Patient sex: M
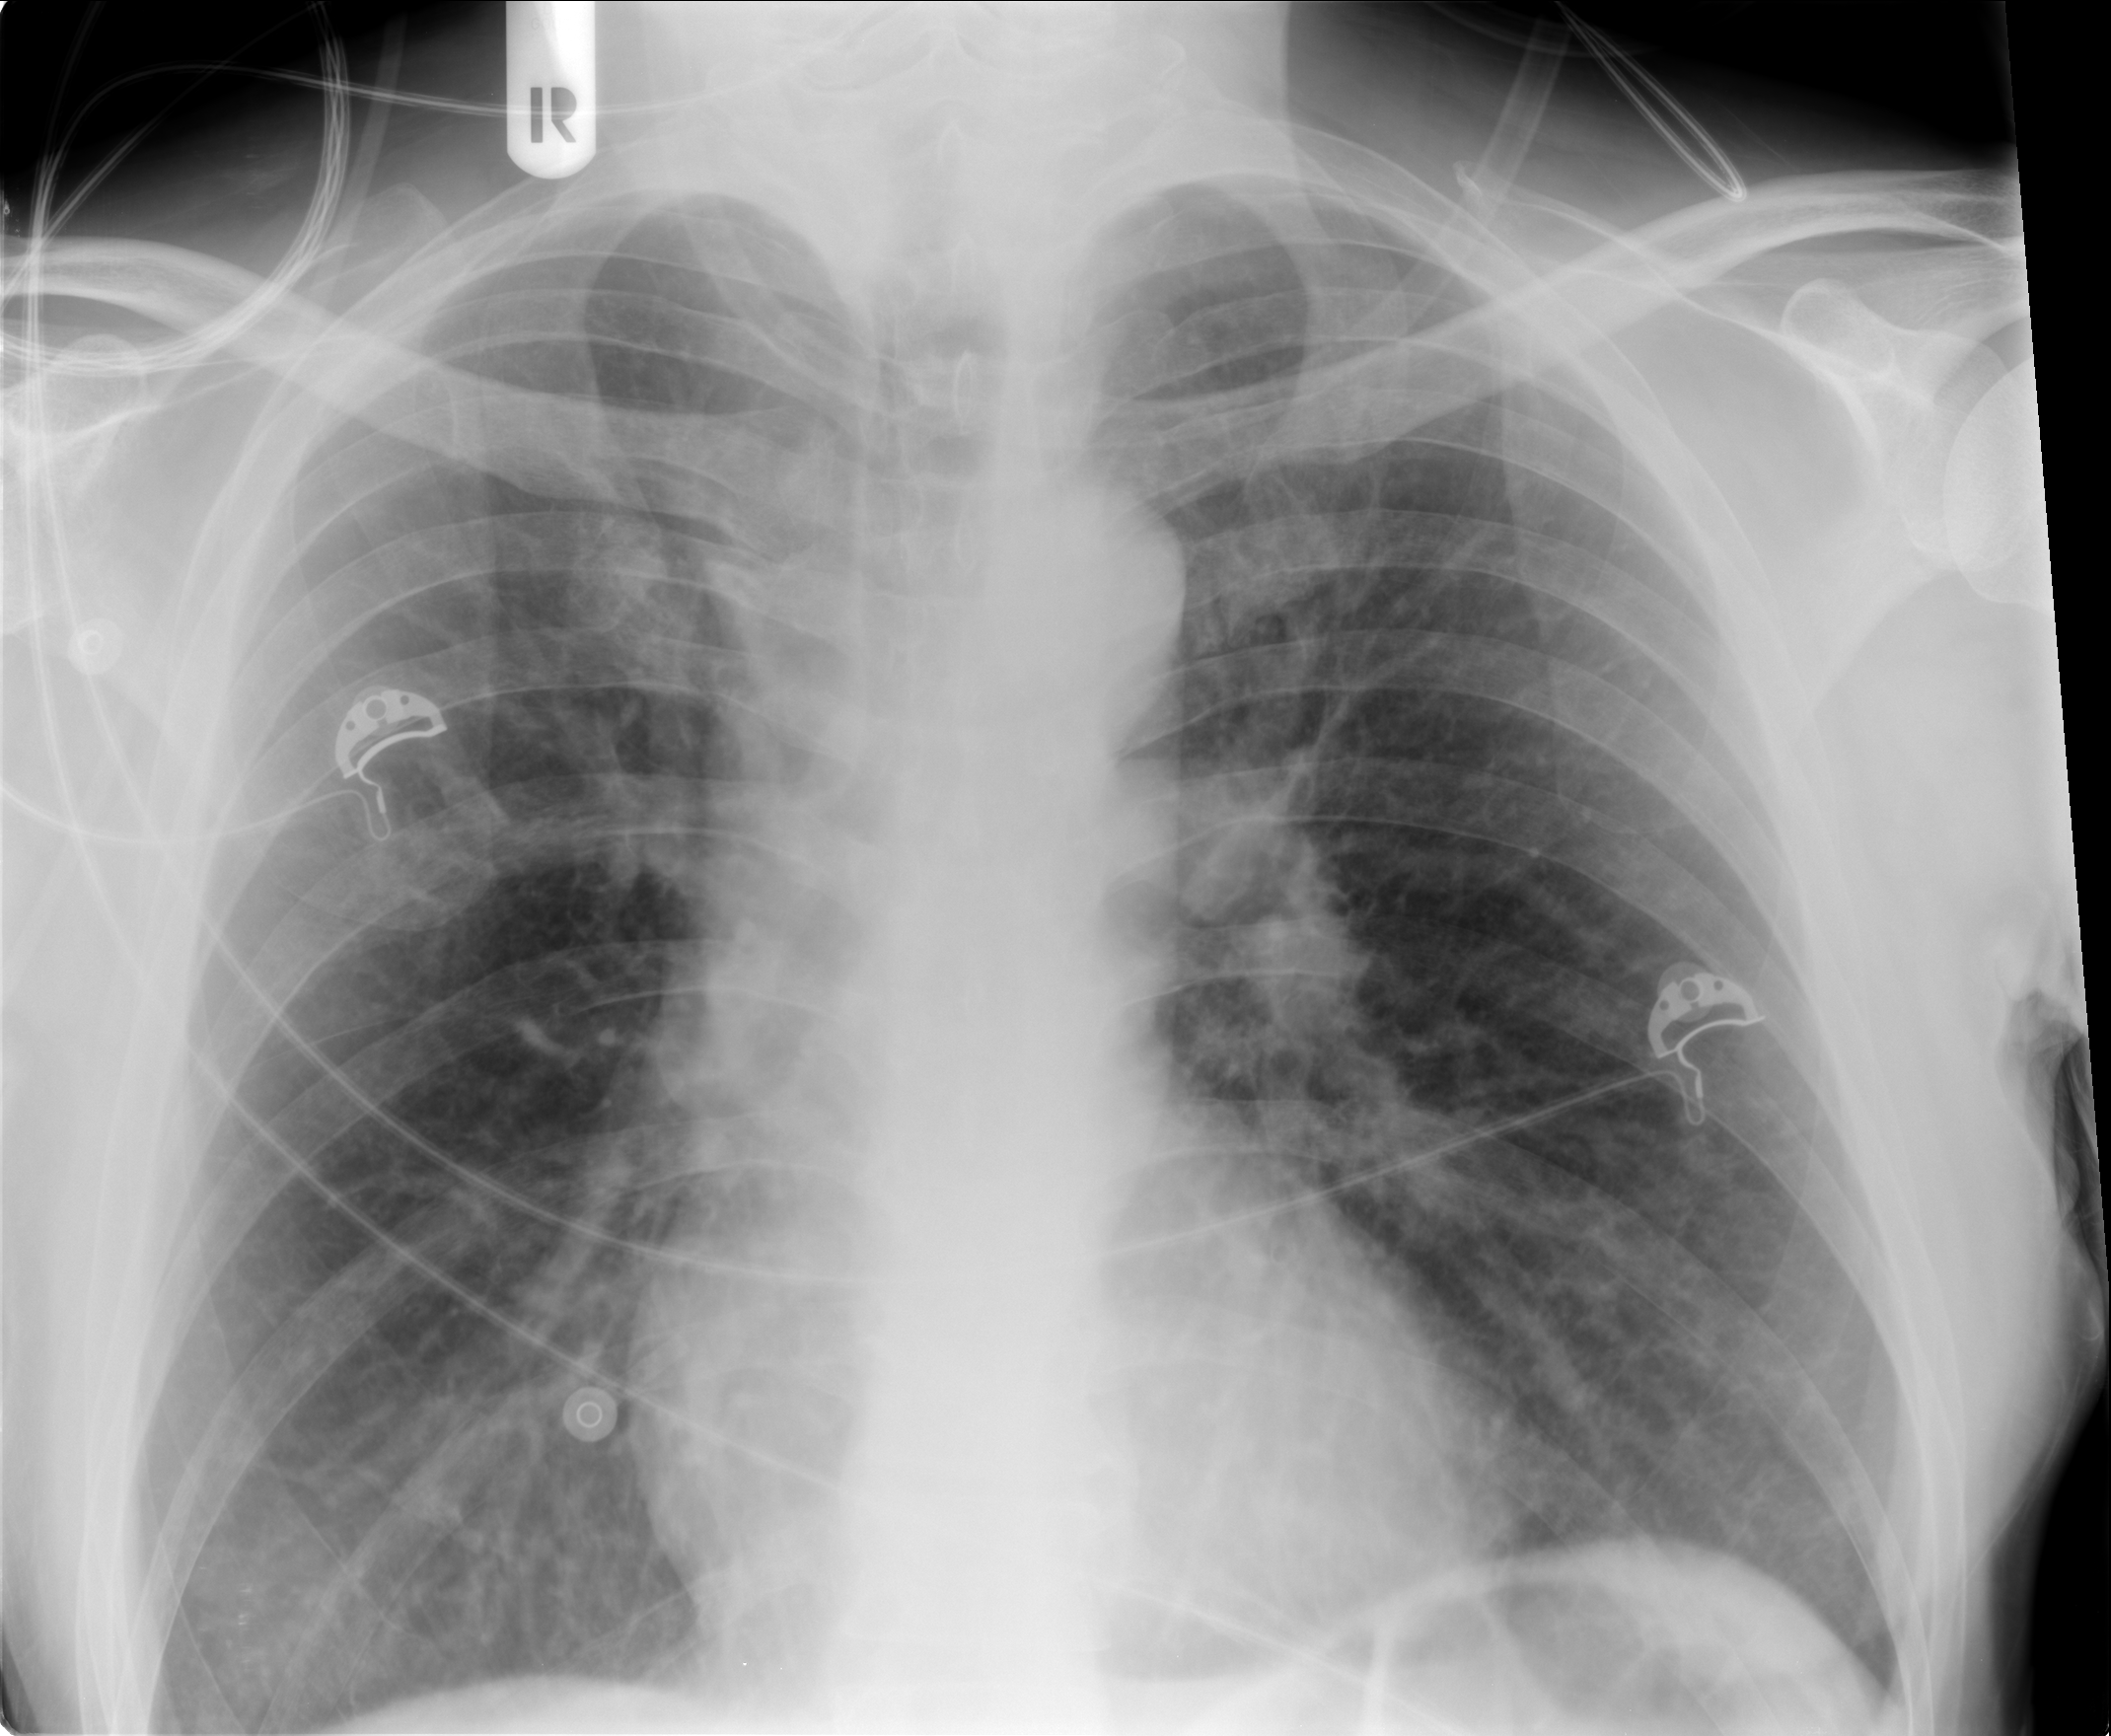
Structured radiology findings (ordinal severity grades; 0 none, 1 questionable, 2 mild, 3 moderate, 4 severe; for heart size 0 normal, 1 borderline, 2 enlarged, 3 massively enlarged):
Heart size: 0
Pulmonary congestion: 2
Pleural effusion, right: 0
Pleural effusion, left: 0
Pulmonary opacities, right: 0
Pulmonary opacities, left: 0
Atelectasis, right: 2
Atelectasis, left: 2